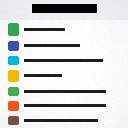
Screen state: on